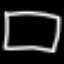
Label: square